Interaction volume radius: 10 \u00c5
Interaction volume height: 15 \u00c5
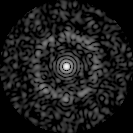
Disorder parameter: 0.8298